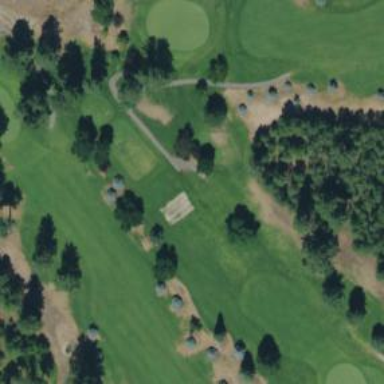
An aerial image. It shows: Golf tee.